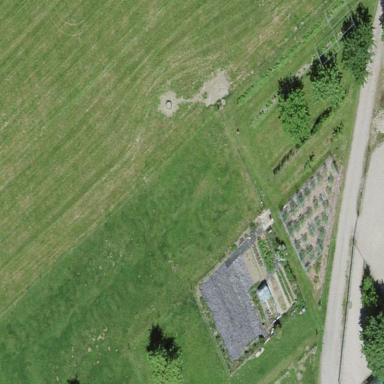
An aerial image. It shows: Orchard.